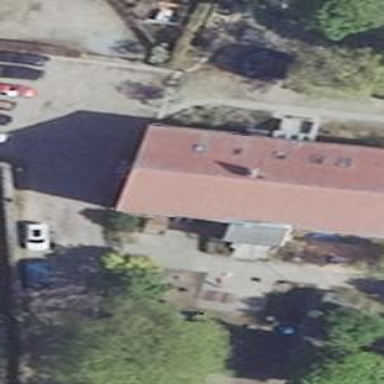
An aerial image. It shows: Kindergarten building.